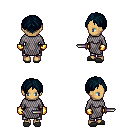
a pixel art fantasy rpg character, female body template, human, tanned skin, chain mail, metal pants, raven parted hairstyle, gold gloves, gray slippers, dagger, four views (front, back, left, right), 2x2 character sprite sheet, small pixel art, hard edges, no anti-aliasing